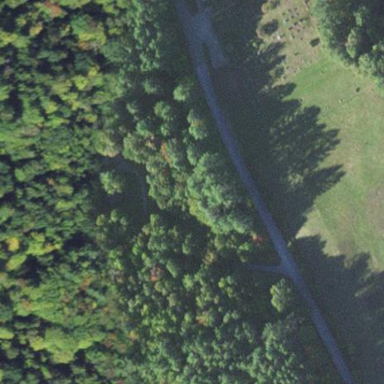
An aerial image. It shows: Cemetery.